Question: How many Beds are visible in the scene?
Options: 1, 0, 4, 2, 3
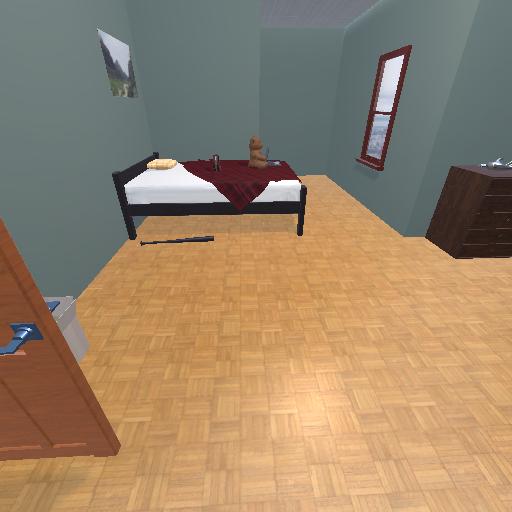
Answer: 1